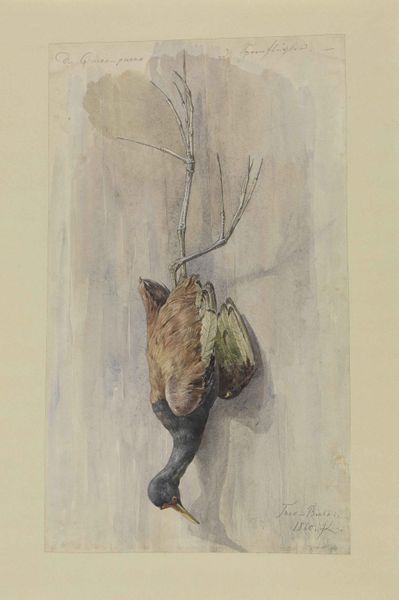
Titel: Studie eines toten Spornflüglers
Künstler: Ferdinand Keller
Standort: Karlsruhe
Institution: Staatliche Kunsthalle Karlsruhe
Schlagwörter: blue, feathers, painting, yellow, feather, head, death, feet, sideways, drawing, paper, shadow, bird, sketch, wings, dead, watercolor, signature, foot, legs, pidgeon, branches, beak, hanging, wing, bones, down, bill, duck, upside down, talon, talons, dodo, deatglh, crushed bird